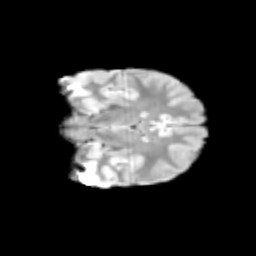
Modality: T2w
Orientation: coronal
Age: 11
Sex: female
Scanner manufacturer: siemens
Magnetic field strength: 3 T
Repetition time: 3.8 s
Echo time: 0.07 s